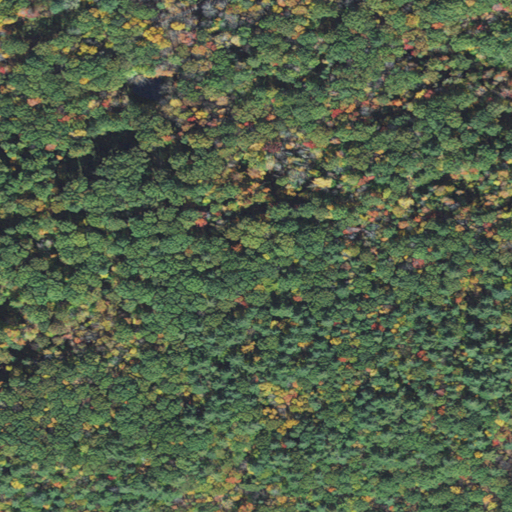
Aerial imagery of mountain in Massachusetts named Stratton Mountain containing mixed forest, deciduous forest, evergreen forest, and open development